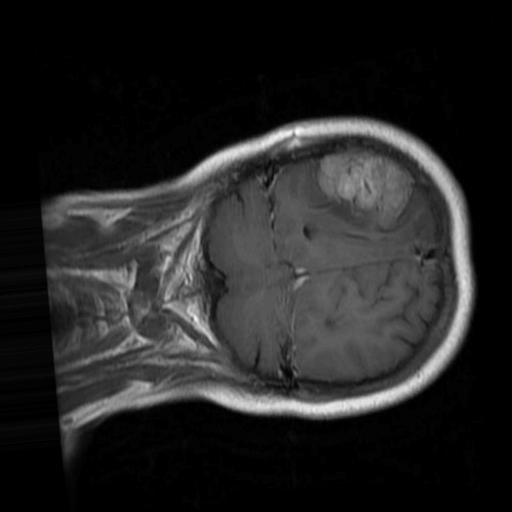
Label: brain_menin